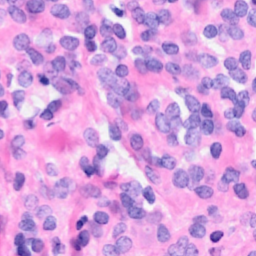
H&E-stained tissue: Breast